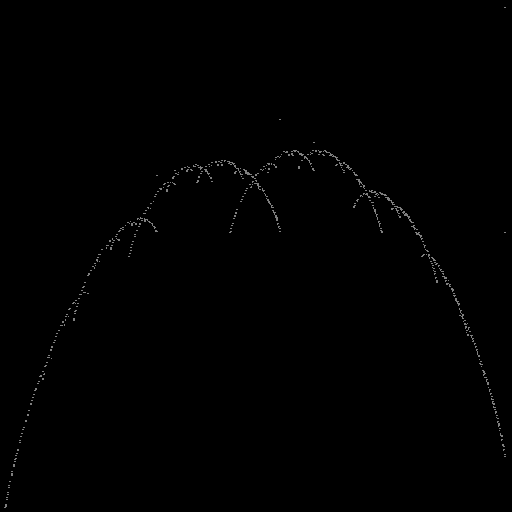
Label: a4